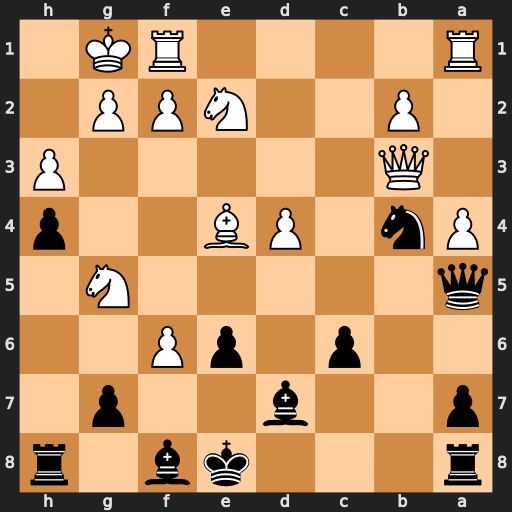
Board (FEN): r3kb1r/p2b2p1/2p1pP2/q5N1/Pn1PB2p/1Q5P/1P2NPP1/R4RK1
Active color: b
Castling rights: kq
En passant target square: -
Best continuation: Qxg5 fxg7 Qxg7